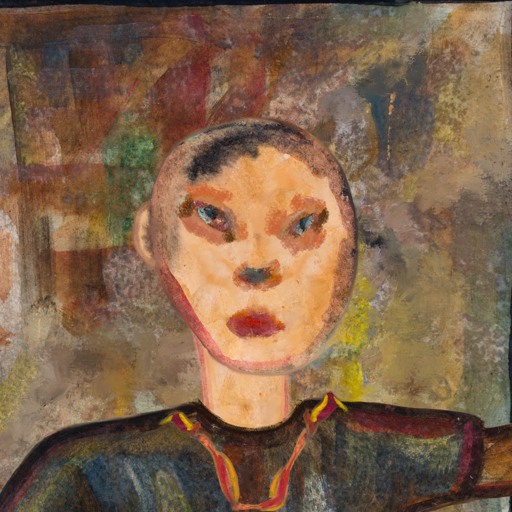
Background: Mosgoul, Head And Neck Front: Childish, Face Front: Boggyland, Bust: Mosgoul, Hair Front: Blank, Head Accessory: Blank, Second Necklace: Gypsy_Mother_1, Necklace: Blank, Baby: Blank